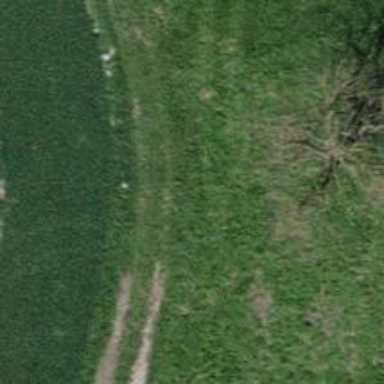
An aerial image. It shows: Bridleway.